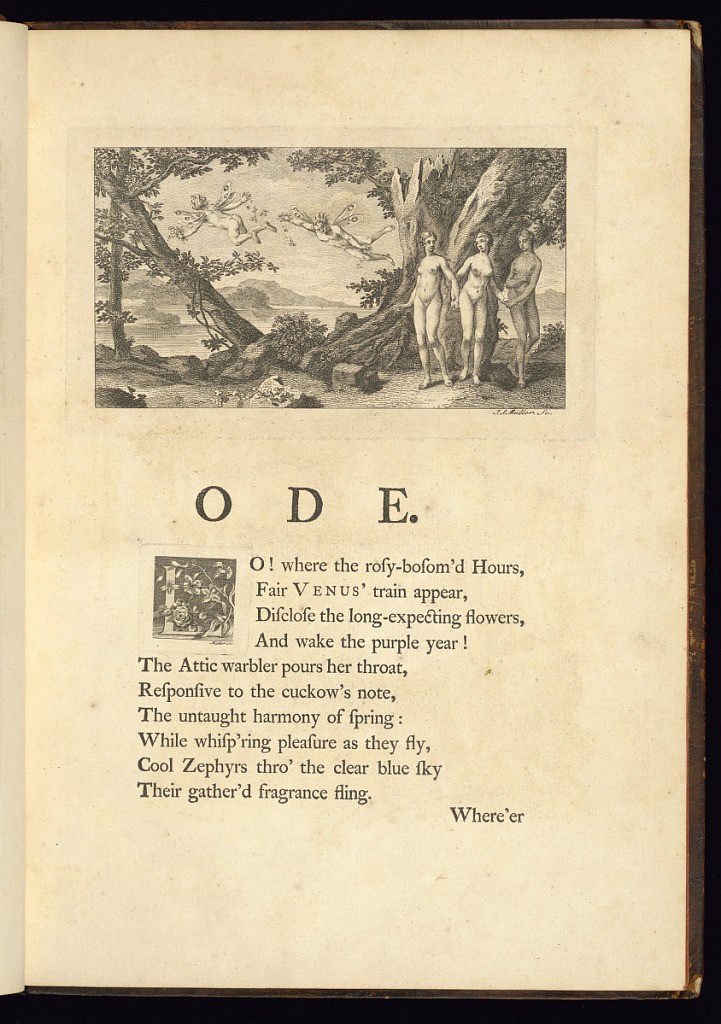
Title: Ode on the Spring
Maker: Thomas Gray, British, 1716 – 1771
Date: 1753
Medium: Letterpress and etching on laid paper
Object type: Bound print
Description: First page of the poem ‘Ode on the Spring'. The text is letterpress printed with an etched and signed illuminated letter ‘L' decorated with flowers.  An etched and signed headpiece above depicting three naked woman or the three graces in a wooded landscape with a lake or river and hills in the background. Two winged fairies fly above them in the center, dropping flowers to the ground.